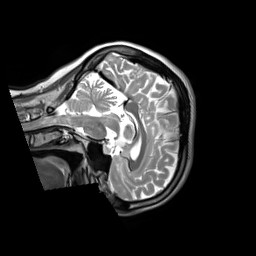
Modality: T2w
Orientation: sagittal
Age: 35
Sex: female
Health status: ill
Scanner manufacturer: siemens
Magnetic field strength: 3 T
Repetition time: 2.8 s
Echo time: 0.326 s